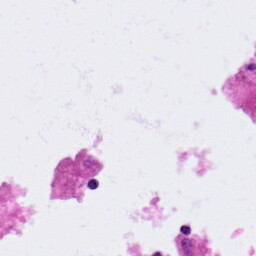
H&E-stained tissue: Lung